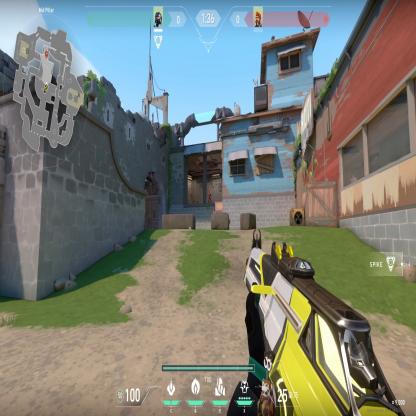
Label: enemy